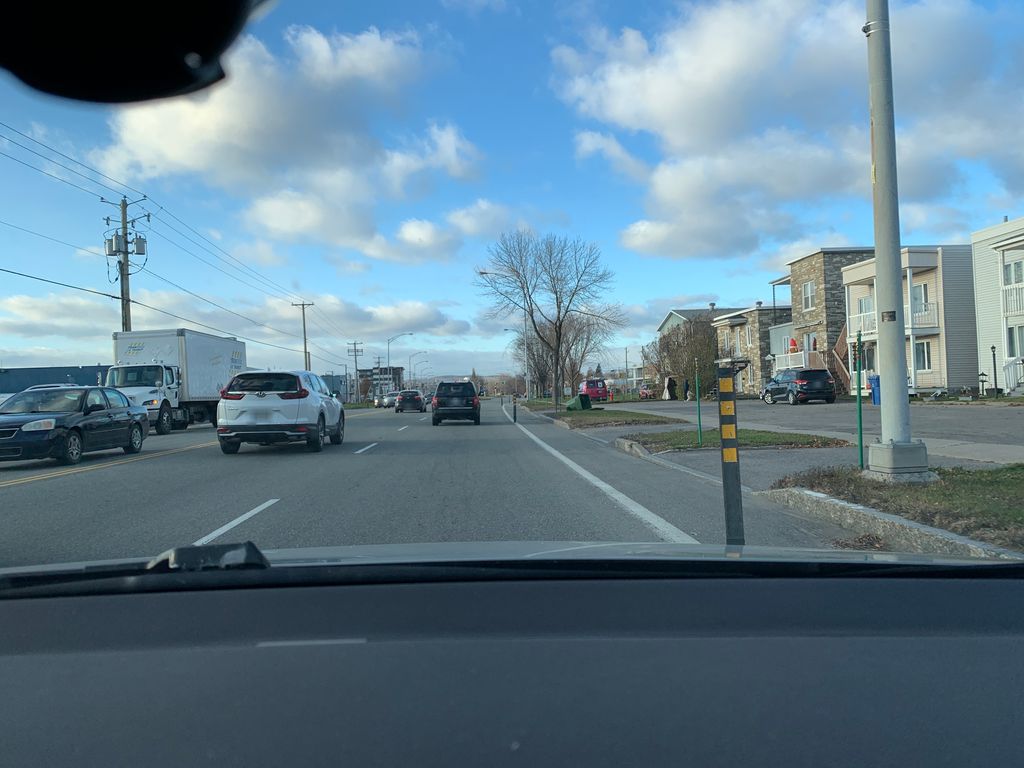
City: quebec_city